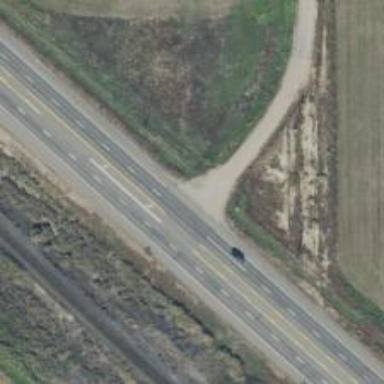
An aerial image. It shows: Asphalt road classified as trunk highway.